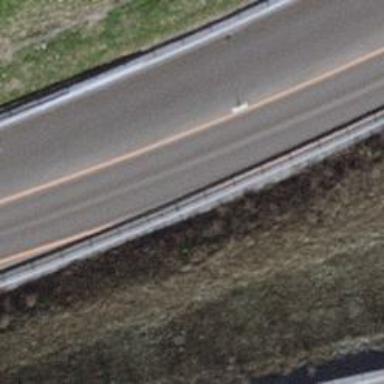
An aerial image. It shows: Asphalt motorway link.